Interaction volume radius: 5 \u00c5
Interaction volume height: 25 \u00c5
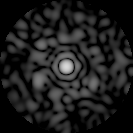
Disorder parameter: 0.854